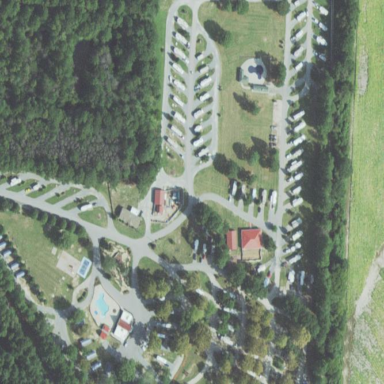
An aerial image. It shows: Caravan site for tourism.